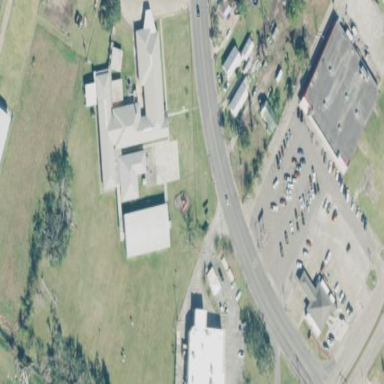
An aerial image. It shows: School.